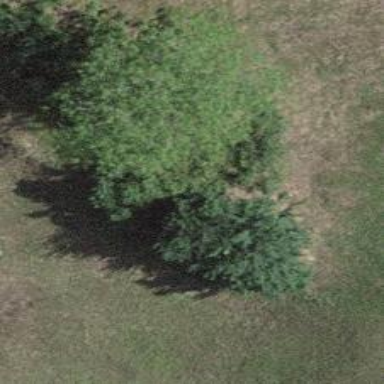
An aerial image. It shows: Beautiful tree in nature.